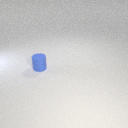
small blue rubber cylinder